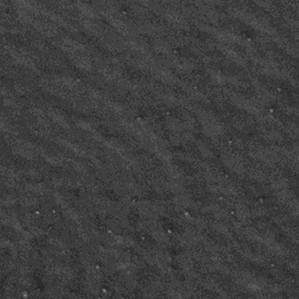
Label: frost